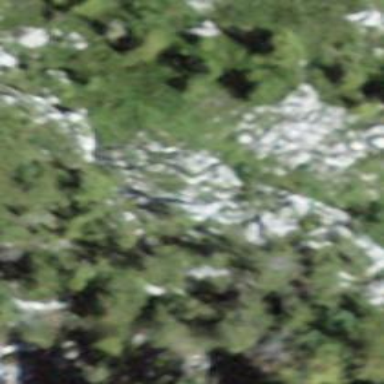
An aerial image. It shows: Natural cliff.